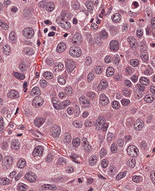
Tumor epithelial tissue: yes
Tumor-associated stroma tissue: no
Normal tissue: no